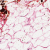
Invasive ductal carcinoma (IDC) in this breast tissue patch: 0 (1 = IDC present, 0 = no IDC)